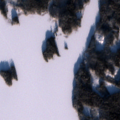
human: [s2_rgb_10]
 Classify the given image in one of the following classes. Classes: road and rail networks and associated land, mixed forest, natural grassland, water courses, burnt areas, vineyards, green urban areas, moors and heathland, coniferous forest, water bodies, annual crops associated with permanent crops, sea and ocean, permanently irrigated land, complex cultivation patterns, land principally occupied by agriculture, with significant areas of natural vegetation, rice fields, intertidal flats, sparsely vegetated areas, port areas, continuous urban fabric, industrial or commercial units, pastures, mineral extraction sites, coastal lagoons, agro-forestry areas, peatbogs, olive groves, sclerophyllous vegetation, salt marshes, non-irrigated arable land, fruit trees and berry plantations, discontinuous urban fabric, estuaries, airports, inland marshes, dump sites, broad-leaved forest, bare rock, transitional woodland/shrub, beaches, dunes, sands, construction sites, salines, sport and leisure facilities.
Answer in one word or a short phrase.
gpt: coniferous forest, mixed forest, water bodies